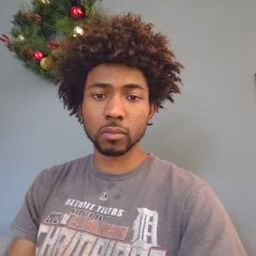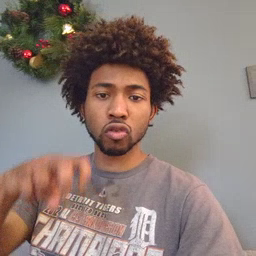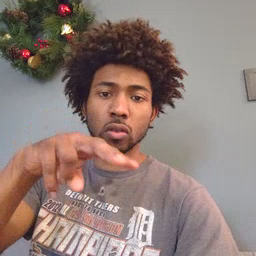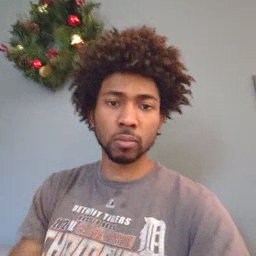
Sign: jump